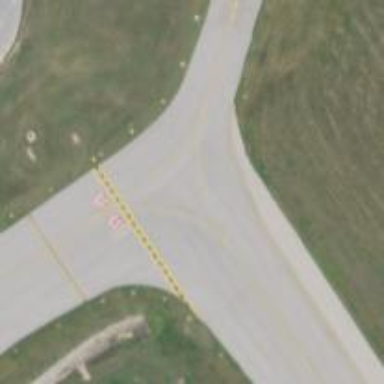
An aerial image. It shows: Image of taxiway at airport.